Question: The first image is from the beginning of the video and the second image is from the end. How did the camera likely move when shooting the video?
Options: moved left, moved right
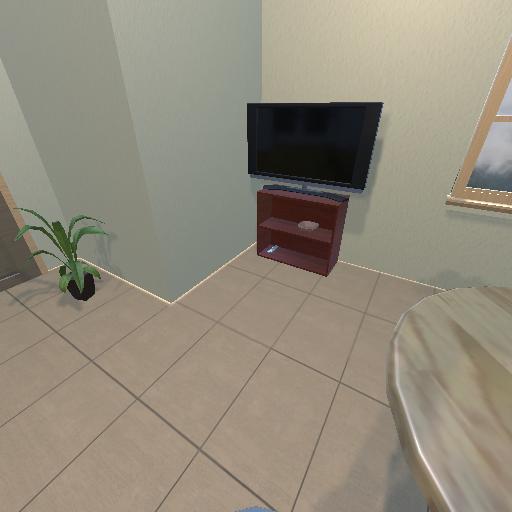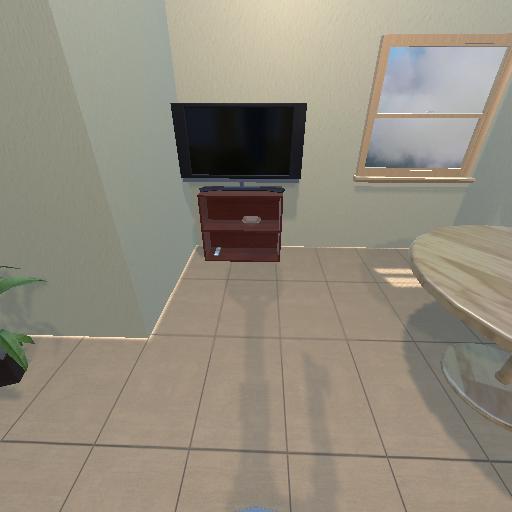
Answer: moved left